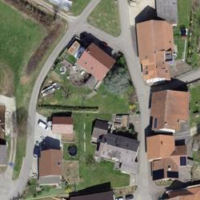
EUNIS habitat code: 55
Species observed at this site:
Cornus sanguinea